Question: It has round circle in middle i am not getting the meaning of this circle..

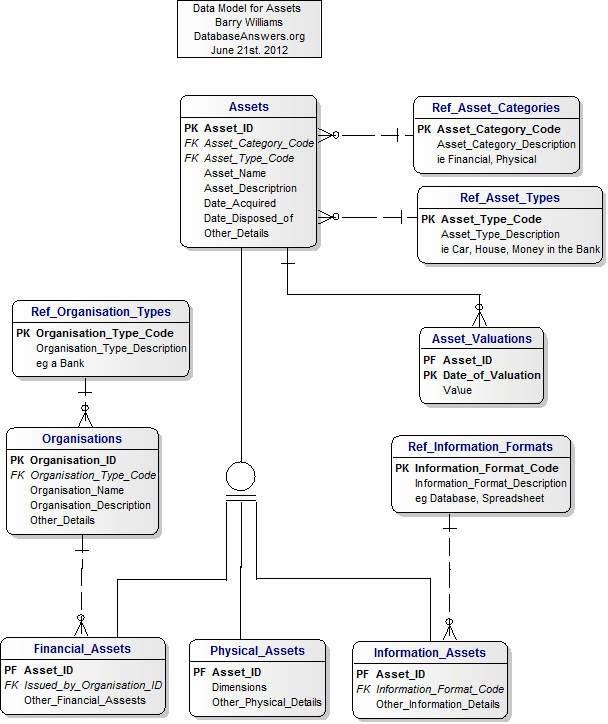
Answer: It seems to be a symbol for inheritance. Financial, physical, and information assets are all kinds of assets.